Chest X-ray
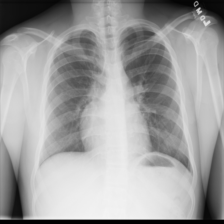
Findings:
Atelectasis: negative
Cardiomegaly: negative
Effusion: negative
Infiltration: negative
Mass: negative
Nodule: negative
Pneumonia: negative
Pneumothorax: negative
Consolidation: negative
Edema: negative
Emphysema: negative
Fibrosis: negative
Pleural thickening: negative
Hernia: negative